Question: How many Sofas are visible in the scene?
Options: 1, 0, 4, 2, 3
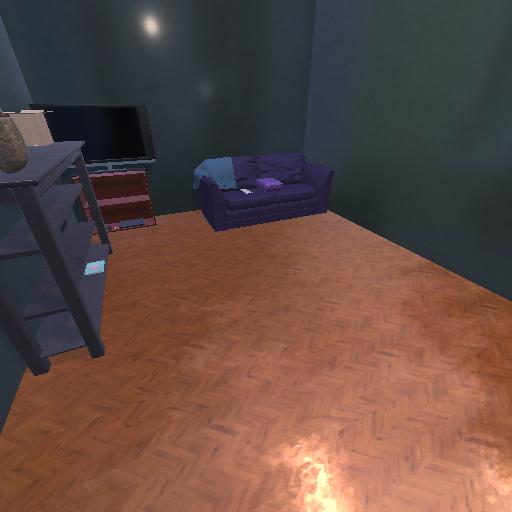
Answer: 1